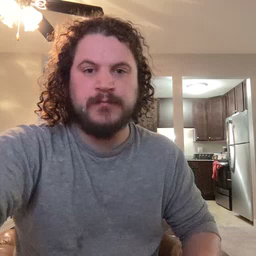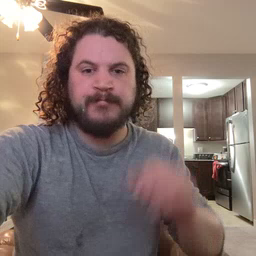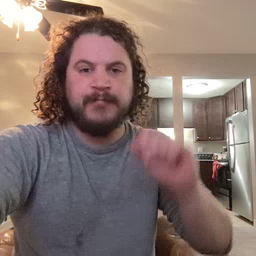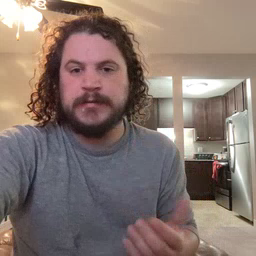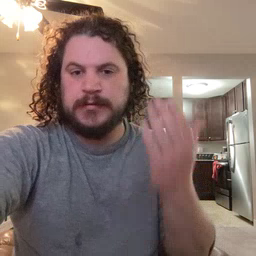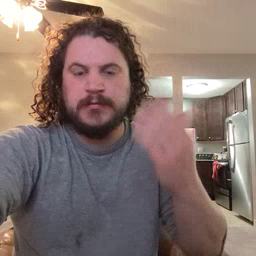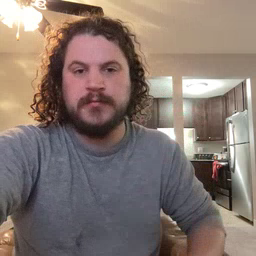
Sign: mitten